Question: I am working with AChart Engine.
And set the colors at runtime dynamically.
'''
private int getRandomColor() {
Random rnd = new Random();
int color = Color.argb(255, rnd.nextInt(256), rnd.nextInt(256), rnd.nextInt(256));
return color;
}
'''

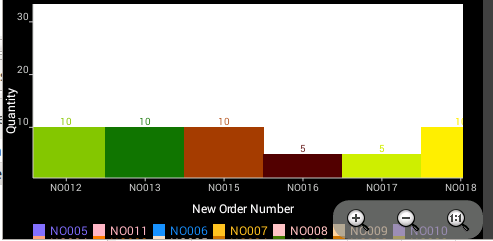
Answer: If I understand you correctly and you want to avoid bright colours you have to change this line:
'''
int color = Color.argb(255, rnd.nextInt(256), rnd.nextInt(256), rnd.nextInt(256));
'''
to those lines:
'''
int MAX_LEVEL = 128;
int color = Color.argb(255, rnd.nextInt(MAX_LEVEL), rnd.nextInt(MAX_LEVEL), rnd.nextInt(MAX_LEVEL));
'''
This will result in only darker colours being generated.
If you want only light colours just do it like this:
'''
int BASE_LEVEL = 128;
int MAX_LEVEL = 128;
int color = Color.argb(255, BASE_LEVEL + rnd.nextInt(MAX_LEVEL), BASE_LEVEL + rnd.nextInt(MAX_LEVEL), BASE_LEVEL + rnd.nextInt(MAX_LEVEL));
'''